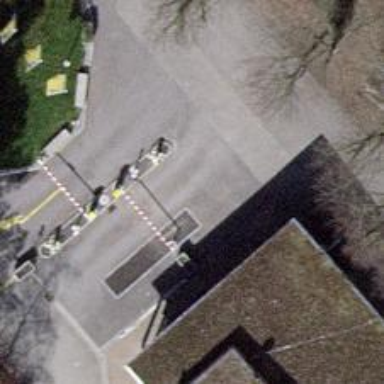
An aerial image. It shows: Lift gate barrier.